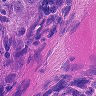
Metastatic tissue present: yes